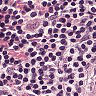
Metastatic tissue present: no